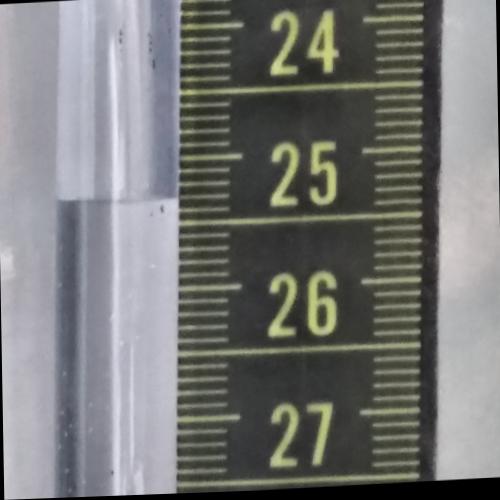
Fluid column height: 25.3 cm